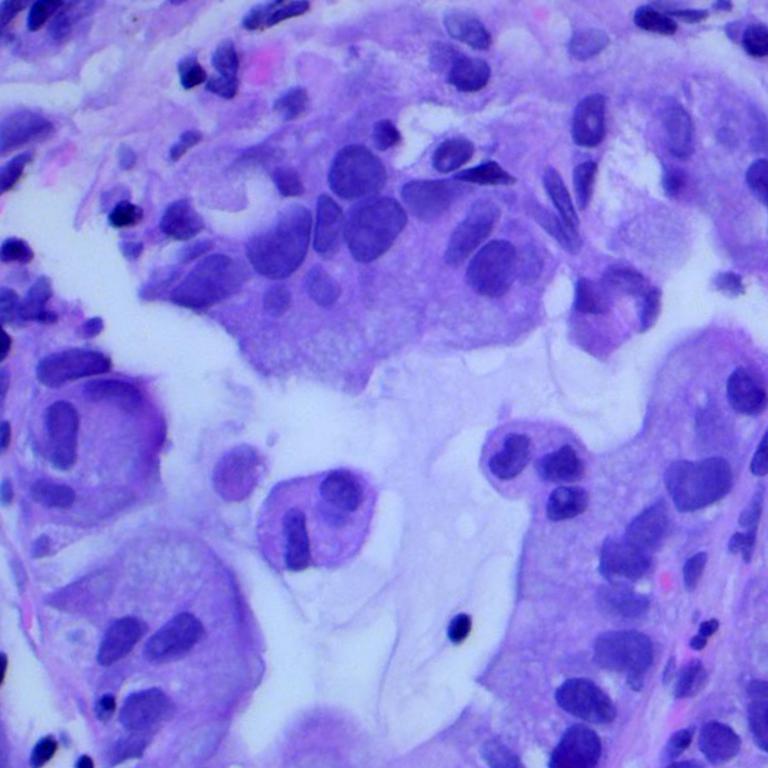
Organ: lung
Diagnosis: adenocarcinomas